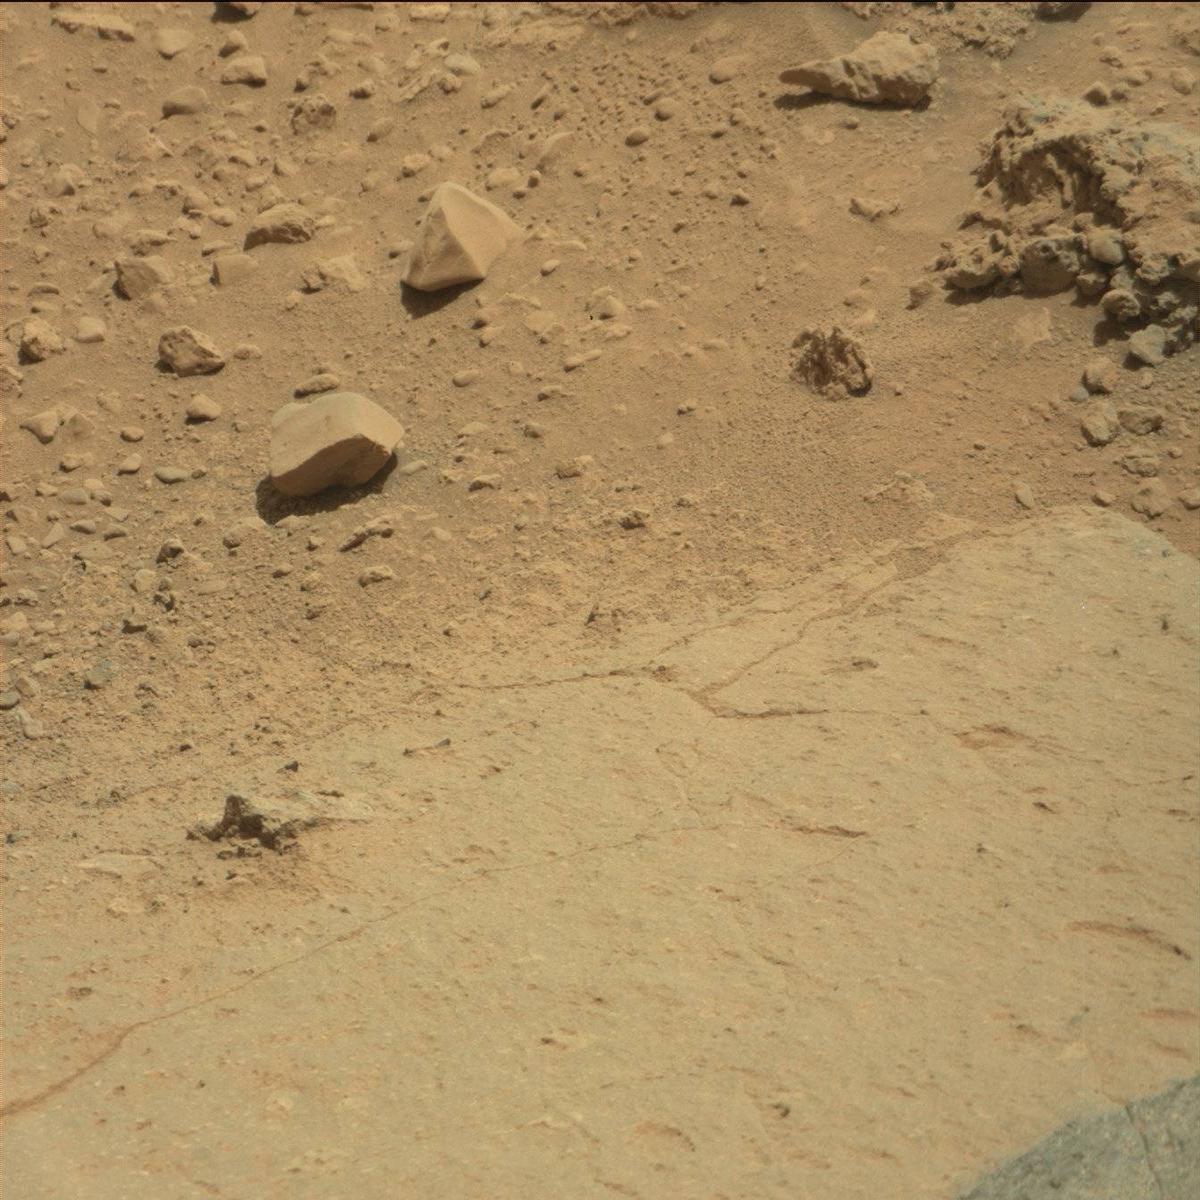
Terrain classes present: Bedrock, Rock, Sand / Soil